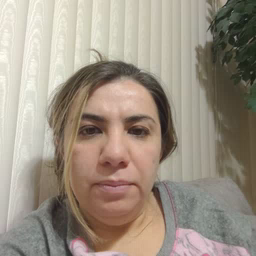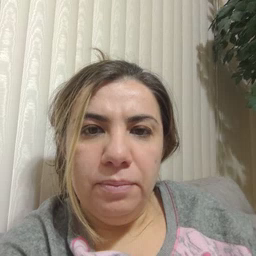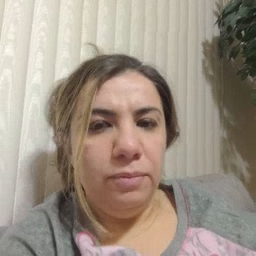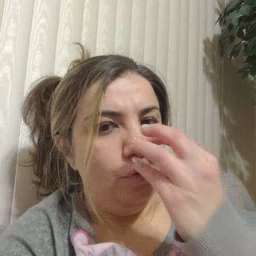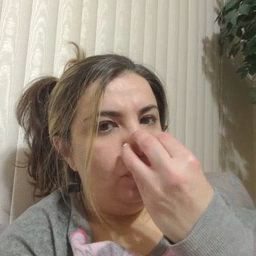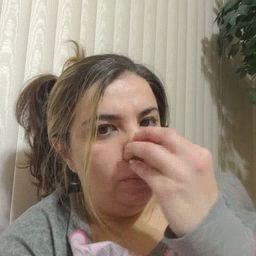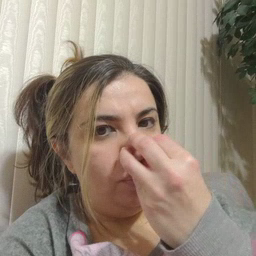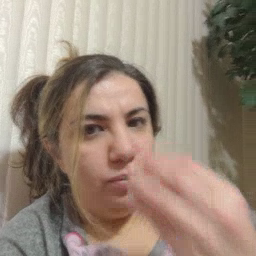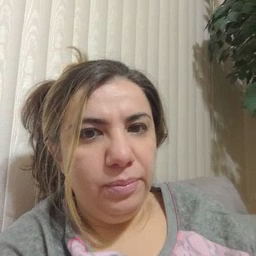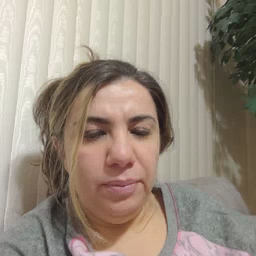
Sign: clown